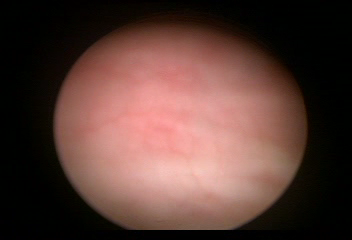
Modality: WLC
Class: Normal mucosa
Bladder cancer association: No